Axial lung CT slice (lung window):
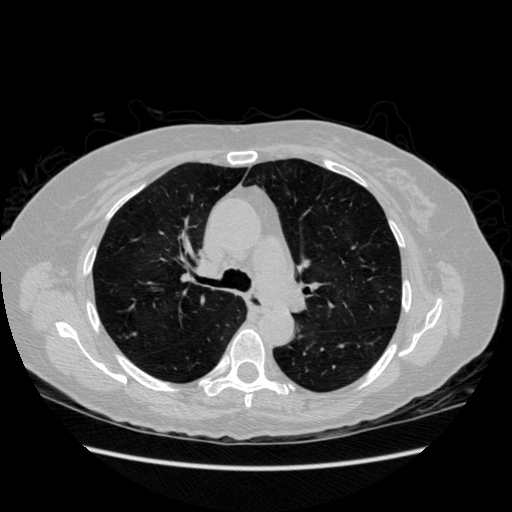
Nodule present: no